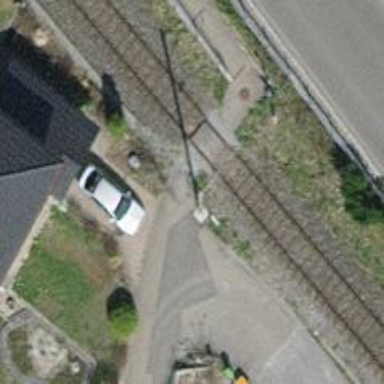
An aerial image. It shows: Uncontrolled railway crossing.